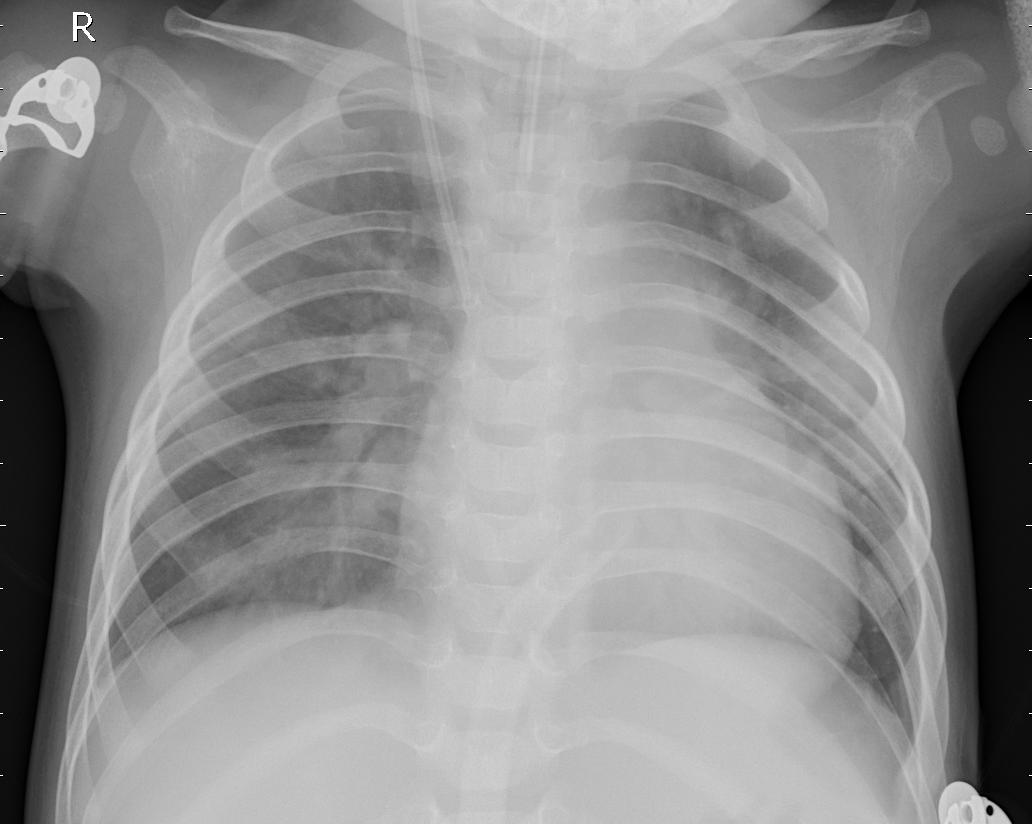
Diagnosis: PNEUMONIA